Interaction volume radius: 5 \u00c5
Interaction volume height: 30 \u00c5
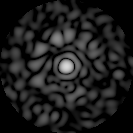
Disorder parameter: 0.8249